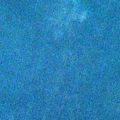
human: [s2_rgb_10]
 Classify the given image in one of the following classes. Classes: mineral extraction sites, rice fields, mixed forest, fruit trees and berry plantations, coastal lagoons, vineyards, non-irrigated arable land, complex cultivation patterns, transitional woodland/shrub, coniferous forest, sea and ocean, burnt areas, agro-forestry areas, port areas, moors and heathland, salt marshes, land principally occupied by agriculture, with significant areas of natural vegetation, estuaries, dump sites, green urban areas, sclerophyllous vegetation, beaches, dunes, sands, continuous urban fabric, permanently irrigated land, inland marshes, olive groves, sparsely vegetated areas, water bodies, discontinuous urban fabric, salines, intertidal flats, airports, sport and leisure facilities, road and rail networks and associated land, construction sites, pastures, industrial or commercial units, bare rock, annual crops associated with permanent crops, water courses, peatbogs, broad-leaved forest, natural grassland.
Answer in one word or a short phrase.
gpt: sea and ocean